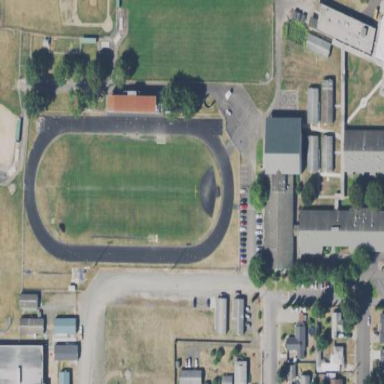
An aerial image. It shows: American football pitch for leisure and sport activities.